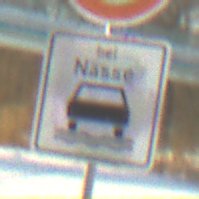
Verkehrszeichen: BeiNaesse
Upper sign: Geschwindigkeit130
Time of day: MorningAfternoon
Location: Outdoor (Suburban)
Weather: PartlyCloudy
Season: NotSpecified
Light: Natural